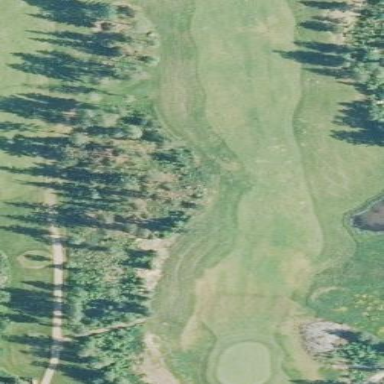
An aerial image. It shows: Grassy area designated as golf fairway.